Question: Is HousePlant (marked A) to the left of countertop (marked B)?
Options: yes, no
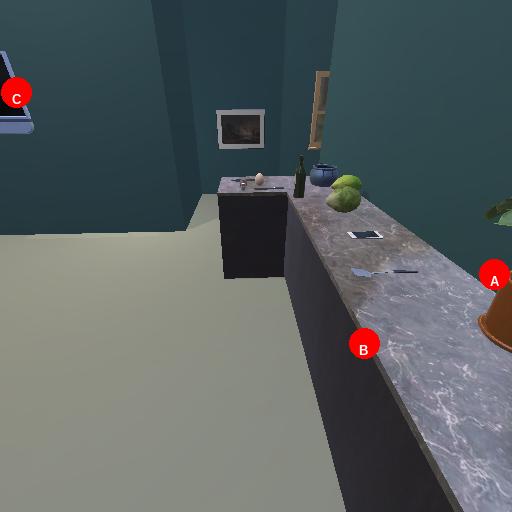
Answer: yes